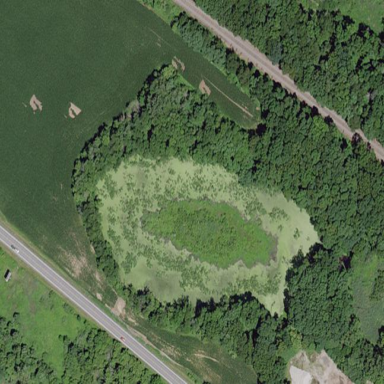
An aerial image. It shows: Marsh wetland.